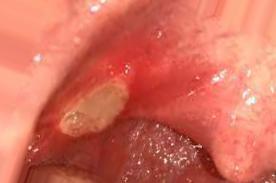
Condition: Mouth Ulcer